【题型】解答题　【知识点】立体几何　【难度】easy
如图，在四棱锥 \(P-ABCD\) 中，\(PA \perp\) 平面 \(ABCD\)，底面 \(ABCD\) 为矩形，\(E\) 为线段 \(PD\) 的中线，\(AB=1\)，\(PA=AD=2\)。

\noindent
(1) 求证：\(PB \parallel\) 平面 \(ACE\)；\\
(2) 求直线 \(AP\) 与平面 \(ACE\) 的夹角的正弦值。
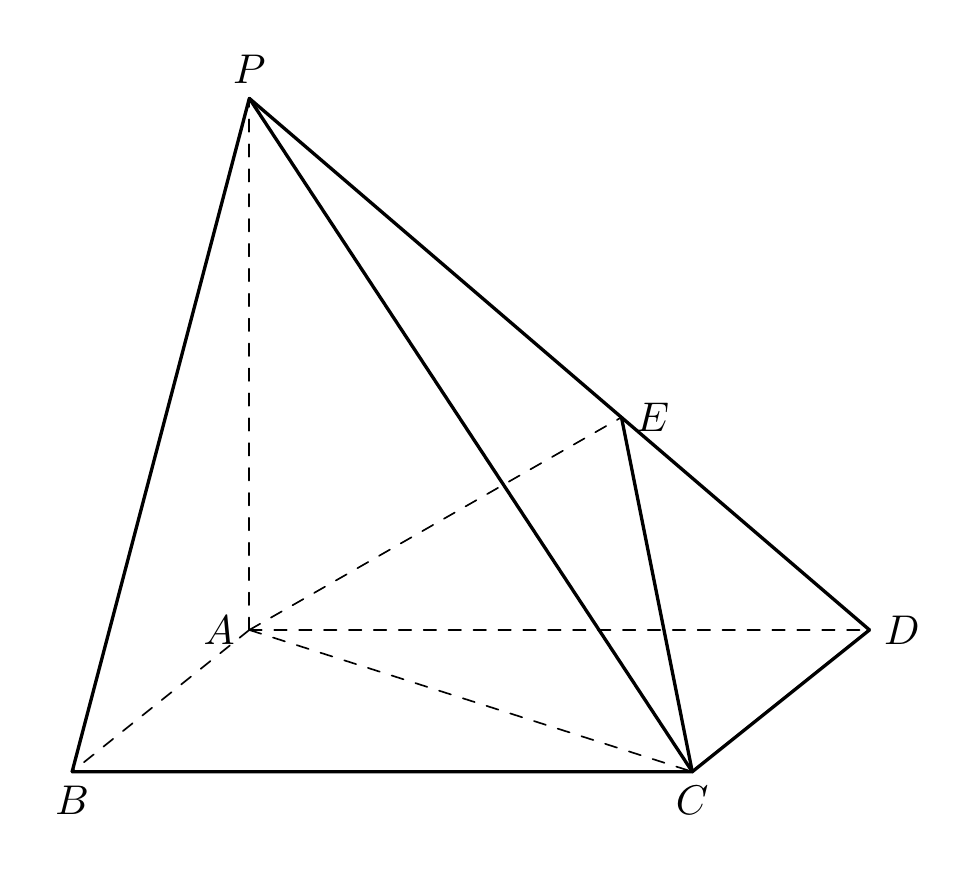
【解答】
\textbf{【解】}

\vspace{0.3cm}
\noindent
(1) 连接 \(BD\) 交 \(AC\) 于点 \(F\)，\\
\(\because E\) 是 \(PD\) 的中点，\(F\) 是 \(BD\) 中点，\(EF \parallel PB\)，\\
又 \(\because EF \subset\) 平面 \(ACE\)，\(PB \not\subset\) 平面 \(ACE\)，\\
\(\therefore PB \parallel\) 平面 \(ACE\)；

\vspace{0.3cm}
\noindent
(2) 建立如图所示的空间直角坐标系 \(A-xyz\)，

\noindent
则 \(A(0,0,0)\)，\(C(1,2,0)\)，\(E(0,1,1)\)，\\
\(\therefore \overrightarrow{AE} = (0,1,1)\)，\(\overrightarrow{AC} = (1,2,0)\)，\\
设平面 \(ACE\) 的法向量为 \(\vec{n} = (x,y,z)\)，\\
则
\[
\begin{cases}
\vec{n} \cdot \overrightarrow{AC} = 0 \\
\vec{n} \cdot \overrightarrow{AE} = 0
\end{cases}
\implies
\begin{cases}
x + 2y = 0 \\
y + z = 0
\end{cases},
\]
令 \(x = 2\)，则 \(y = -1\)，\(z = 1\)，\\
\(\therefore \vec{n} = (2,-1,1)\) 是平面 \(ACE\) 的一个法向量，\(\overrightarrow{AP} = (0,0,2)\)，\\
设直线 \(AP\) 与平面 \(ACE\) 所成角为 \(\theta\)，\\
则直线 \(AP\) 与平面 \(ACE\) 所成角的正弦值为
\[
\sin \theta = \frac{|\overrightarrow{AP} \cdot \vec{n}|}{|\overrightarrow{AP}| |\vec{n}|} = \frac{|0 \times 0 + 0 \times (-1) + 2 \times 1|}{2 \times \sqrt{2^2 + (-1)^2 + 1^2}} = \frac{\sqrt{6}}{6}.
\]
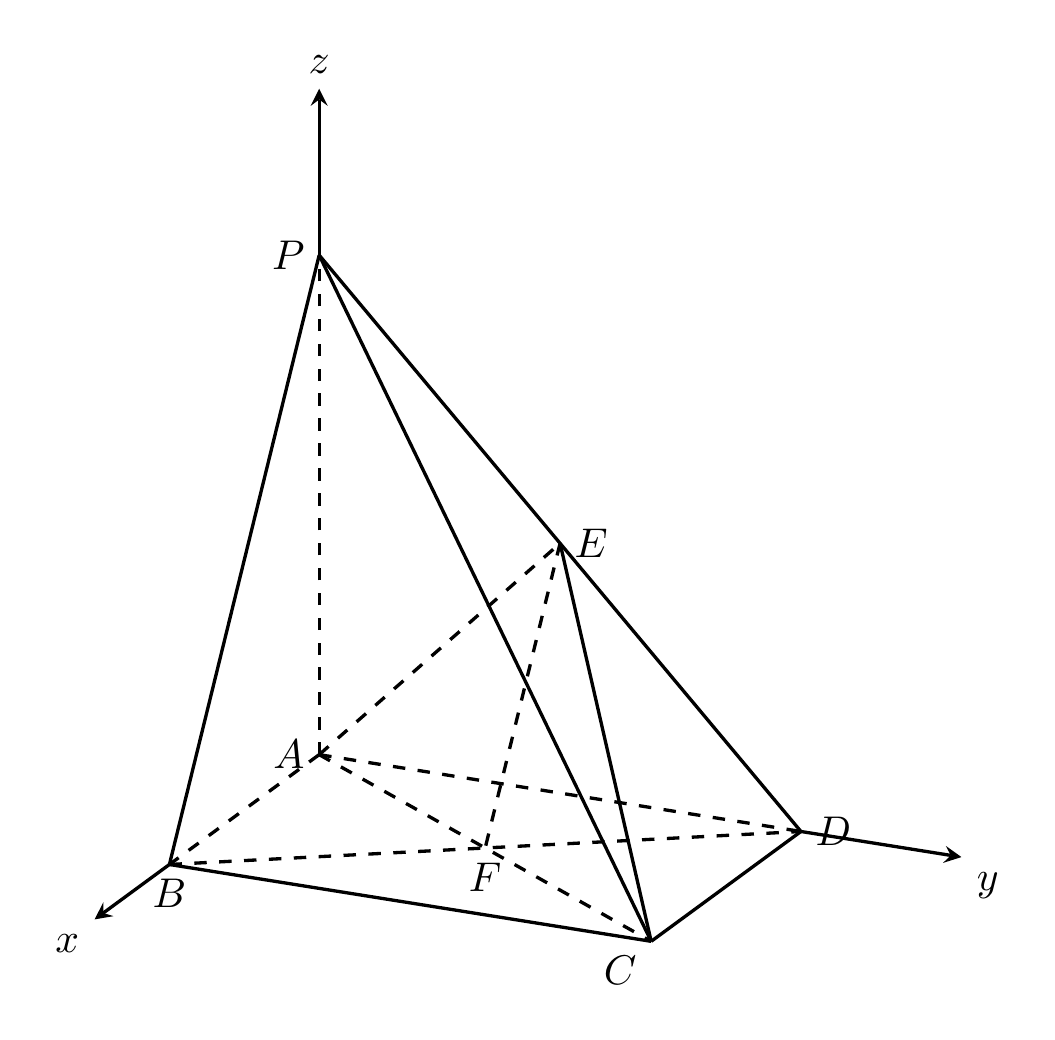